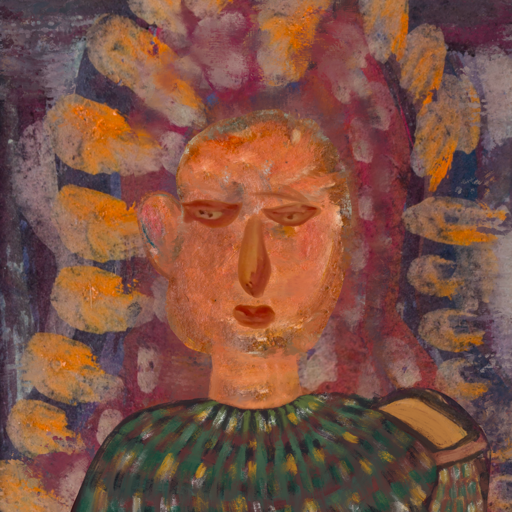
Background: Doll, Head And Neck Front: Boggyland, Face Front: Pious_Lady, Bust: After_Raid, Hair Front: Blank, Head Accessory: Blank, Second Necklace: Blank, Necklace: Blank, Baby: Blank